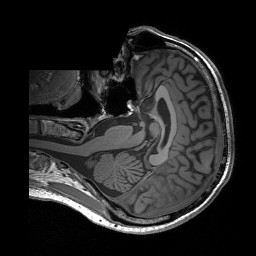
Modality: T1w
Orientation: axial
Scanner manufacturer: siemens
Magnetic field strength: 3 T